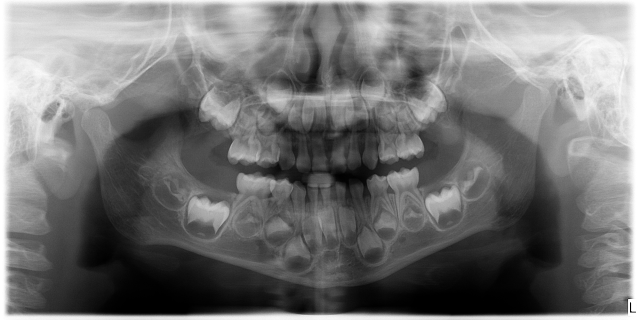
child